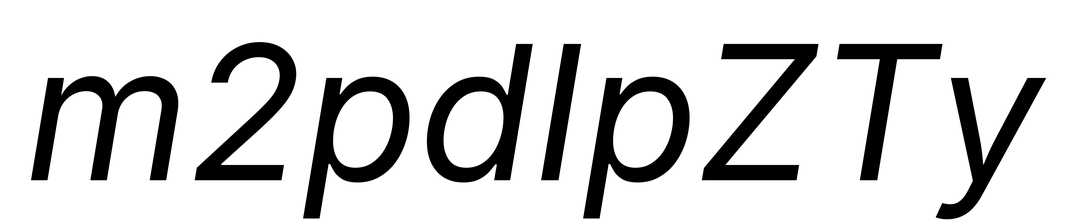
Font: Inter-Italic_Italic